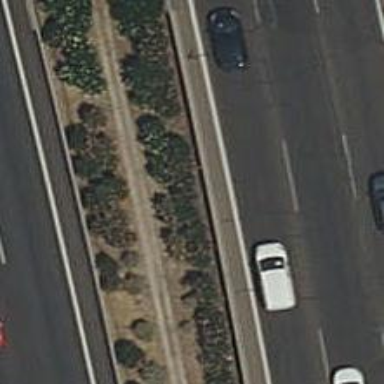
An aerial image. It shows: Jersey wall barrier.